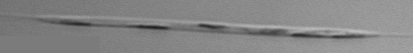
Label: Rhizosolenia